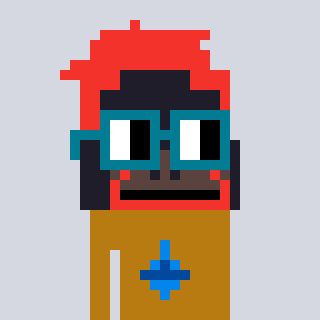
a pixel art character with square dark green glasses, a orangutan-shaped head and a gold-colored body on a cool background